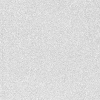
Atmospheric dust classification: dusty